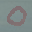
Label: 0